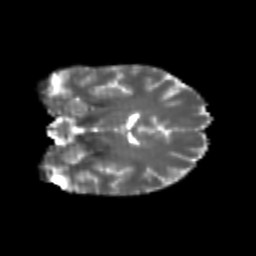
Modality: T2w
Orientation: coronal
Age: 25
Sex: female
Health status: healthy
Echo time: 0.074 s